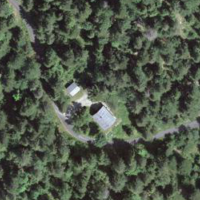
EUNIS habitat code: 43
Species observed at this site:
Gonepteryx rhamni